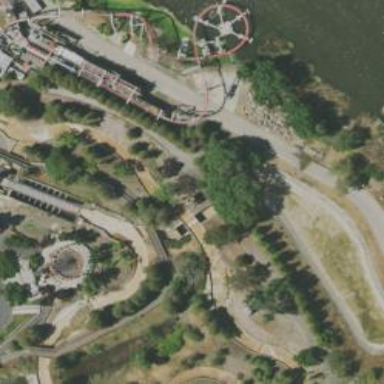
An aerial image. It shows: River rafting attraction.